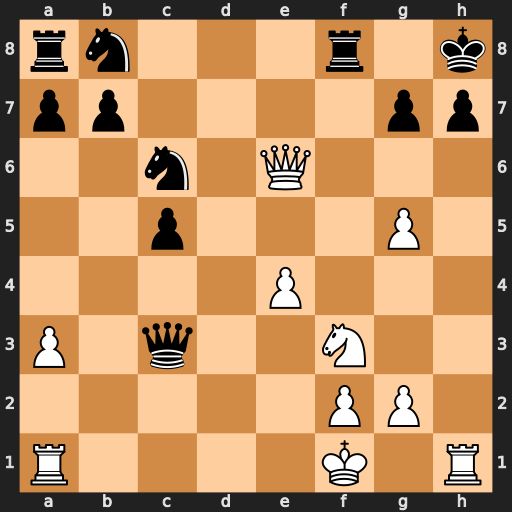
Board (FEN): rn3r1k/pp4pp/2n1Q3/2p3P1/4P3/P1q2N2/5PP1/R4K1R
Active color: w
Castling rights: -
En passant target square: -
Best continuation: Rxh7+ Kxh7 g6+ Kh6 Qh3+ Kxg6 Nh4+ Kh7 Qxc3